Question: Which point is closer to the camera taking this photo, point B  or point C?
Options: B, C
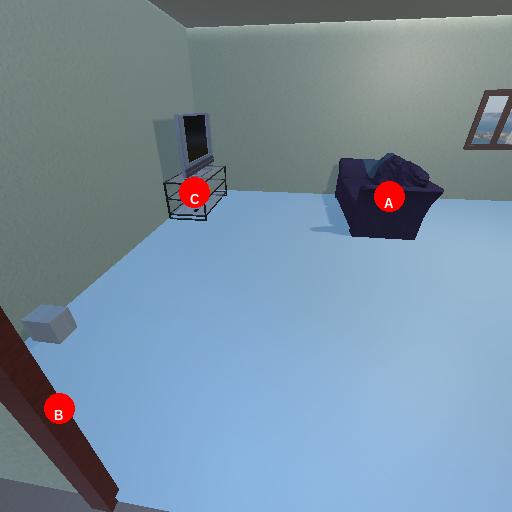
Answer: B